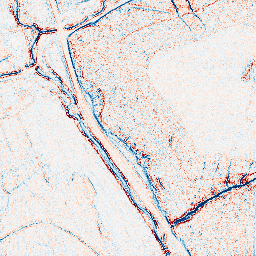
Category: edge_preserving
Decomposition family: bilateral
Decomposition parameters: d: 5
sigma_color: 75
sigma_space: 150
Upsampling method: fft_zeropad
Upsampling parameters: scale: 8
Upsampling scale: 8